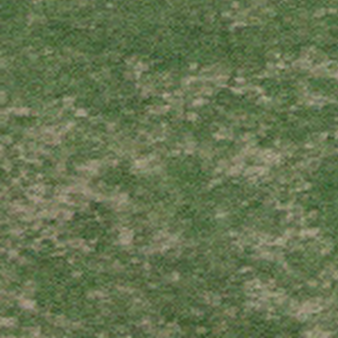
Label: other